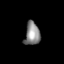
Tissue: lung
Cell type: Epithelial cells
Senescence score: 0.2129
Nuclear area (px): 344
Mean DAPI intensity: 136.116